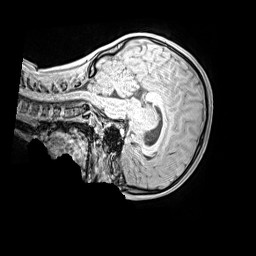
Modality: MP2RAGE
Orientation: sagittal
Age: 10
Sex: female
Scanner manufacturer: siemens
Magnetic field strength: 3 T
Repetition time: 4 s
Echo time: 0.00299 s